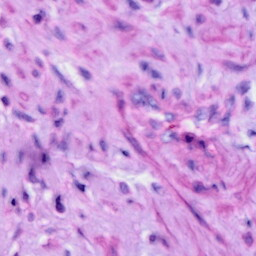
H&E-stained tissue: Cervix